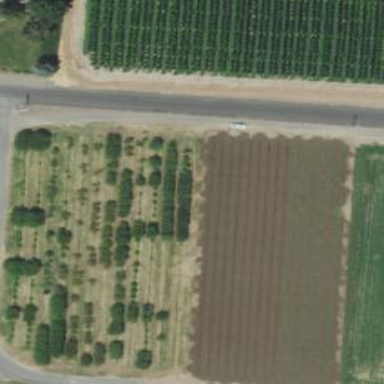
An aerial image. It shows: Orchard.